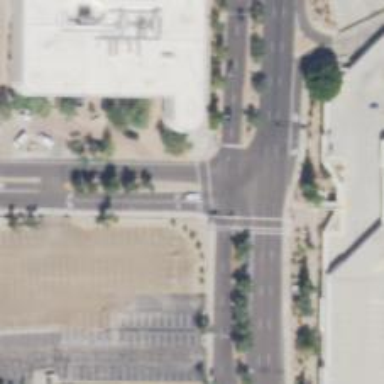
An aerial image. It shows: Solid stop line on the road marking.